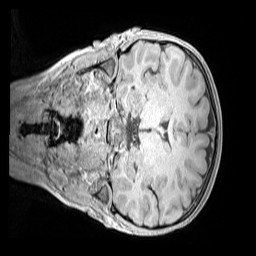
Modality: MP2RAGE
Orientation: coronal
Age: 9
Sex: female
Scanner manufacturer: siemens
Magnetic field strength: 3 T
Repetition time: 4 s
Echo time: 0.00299 s